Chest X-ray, AP view. Patient: 17 years old, sex M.
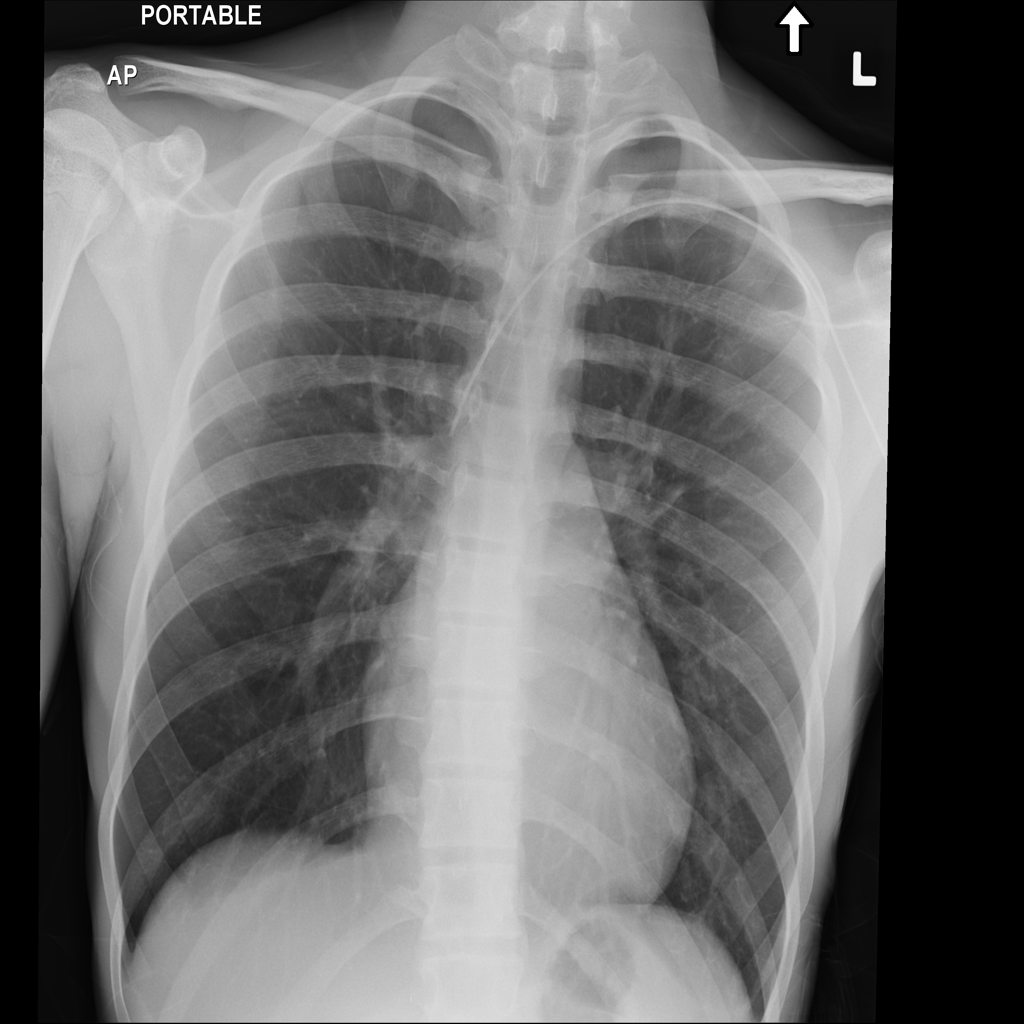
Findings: No Finding